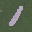
Label: 1